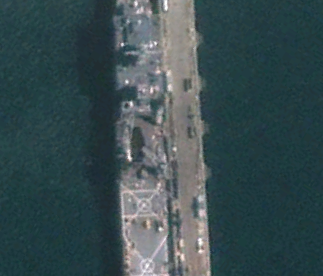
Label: combat